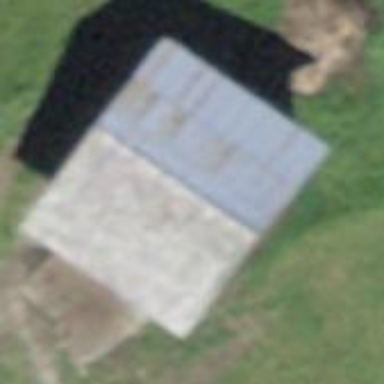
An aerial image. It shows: Rural barn.